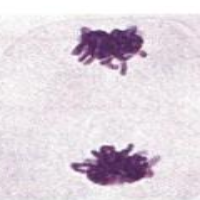
Label: telophase